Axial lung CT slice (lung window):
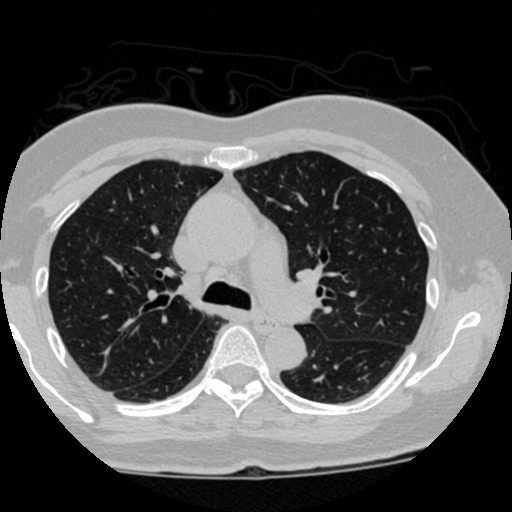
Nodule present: no